Question: I have the problem that I have an 'hover' effect which doesn't render the same change for text 'color' as the 'background-color' change.

Is there any way to avoid this different transition behavior?
---
Here a live example:
'''
* {
-webkit-transition: all 2s linear;
-moz-transition: all 2s linear;
-o-transition: all 2s linear;
transition: all 2s linear;
}
.maps-btn {
margin: 10px;
padding: 10px;
background-color: #f0f0f0;
color: blue;
}
.maps-btn a {
font-size: 15px;
font-weight: 700;
letter-spacing: 1.5px;
text-transform: uppercase;
text-decoration: none;
}
.maps-btn i {
font-size: 25px;
vertical-align: sub;
}
.maps-btn:hover,
.maps-btn:hover i,
.maps-btn:hover a {
background-color: blue;
color: #fff;
}
'''
'''
<link href="//maxcdn.bootstrapcdn.com/font-awesome/4.2.0/css/font-awesome.min.css" rel="stylesheet"/>
<div class="maps-btn">
<a href="https://www.google.com/maps/dir/?api=1&amp;destination=Frankfurt Main, Germany" target="_blank">
<i class="fa fa-map-marker" aria-hidden="true"></i>
Show on map
</a>
</div>
'''
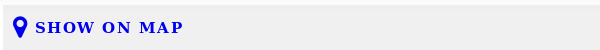
Answer: I got things to work in <URL>. There were a couple of troubles:
1. You were transitioning the background-color of your a and i elements from transparent to blue - you should just leave them transparent.
2. The i had color inherit, which was causing weird behaviour as it and it's parent transitioned their color at the same time.
Changes: add 'color: blue;' to your '.maps-btn i' css, and replace your hover css with:
'''
.maps-btn:hover {
background-color: blue;
}
.maps-btn:hover a i,
.maps-btn:hover a {
color: #fff;
}
'''